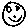
Label: smiley face